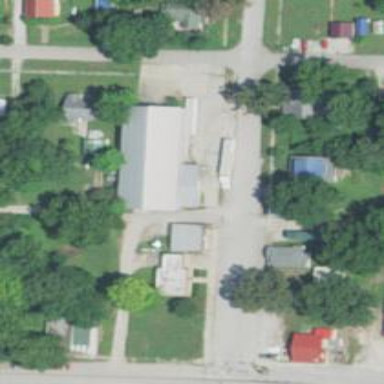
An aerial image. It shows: Post office.